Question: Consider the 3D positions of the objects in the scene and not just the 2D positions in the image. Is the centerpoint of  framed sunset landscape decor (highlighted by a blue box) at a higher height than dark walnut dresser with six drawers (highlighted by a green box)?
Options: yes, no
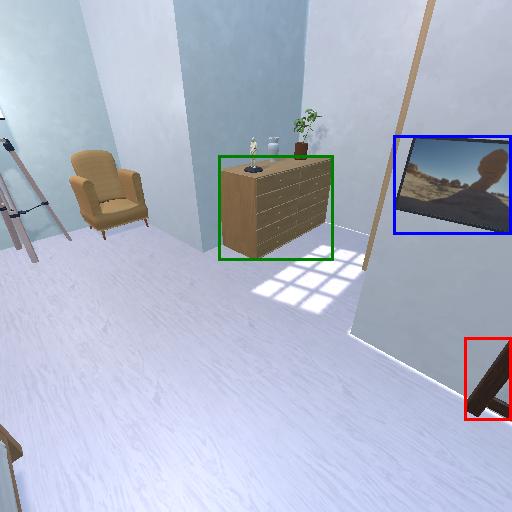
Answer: yes